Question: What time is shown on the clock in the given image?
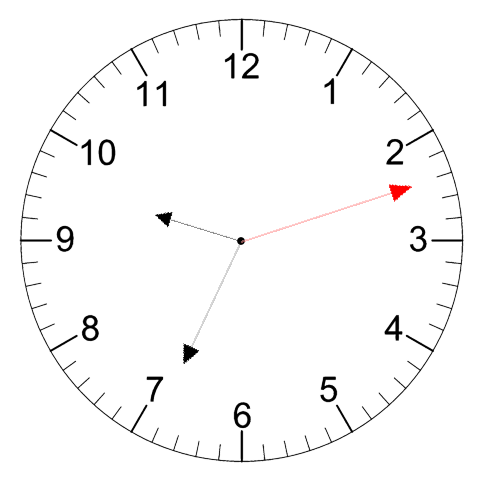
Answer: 09:34:12